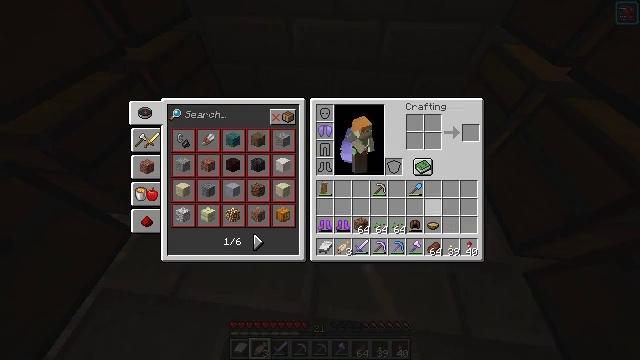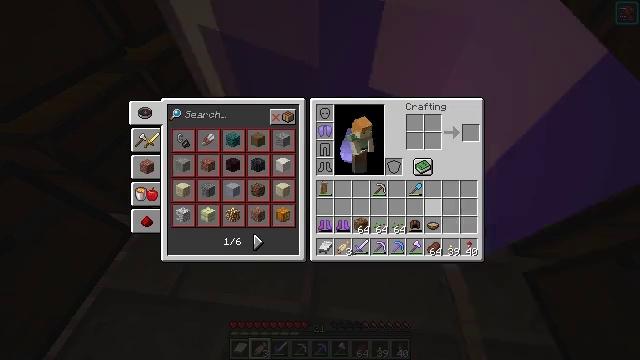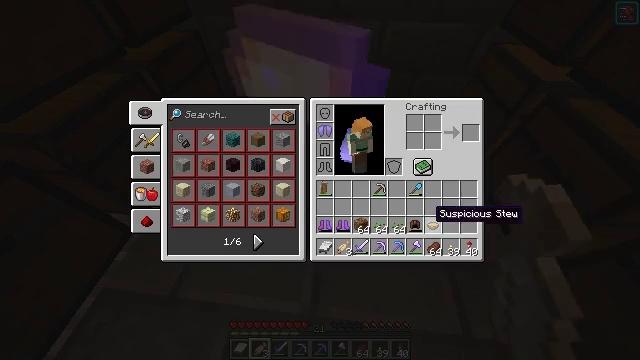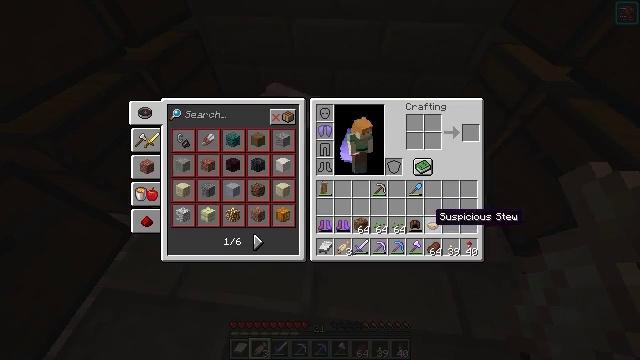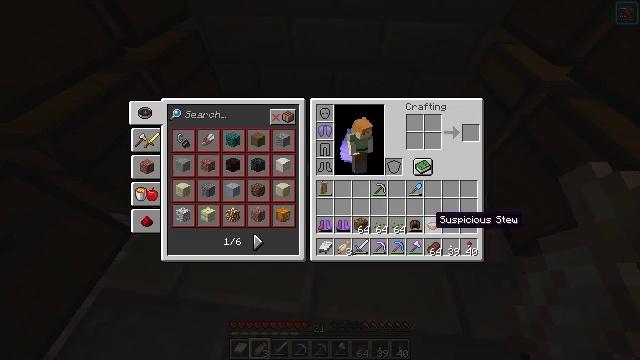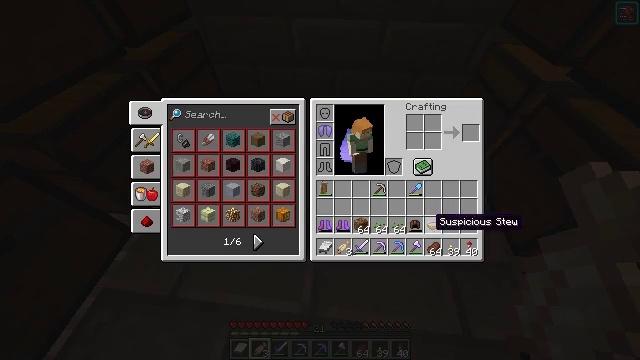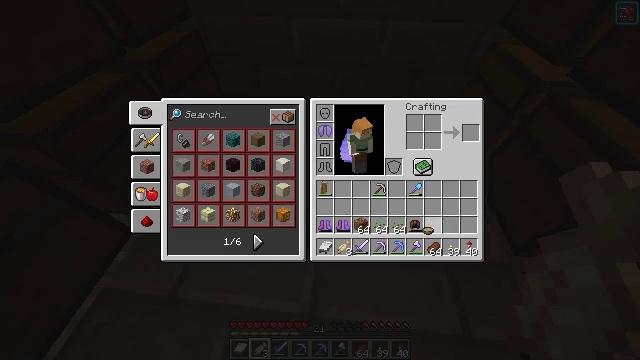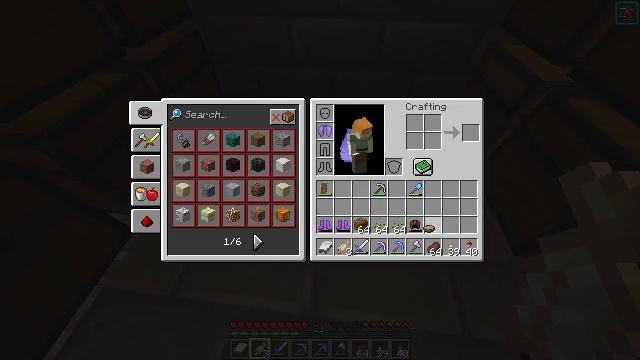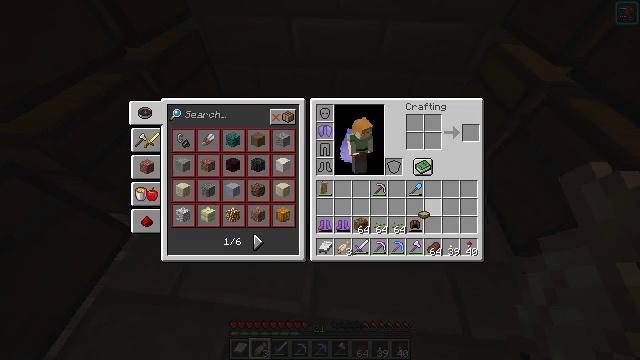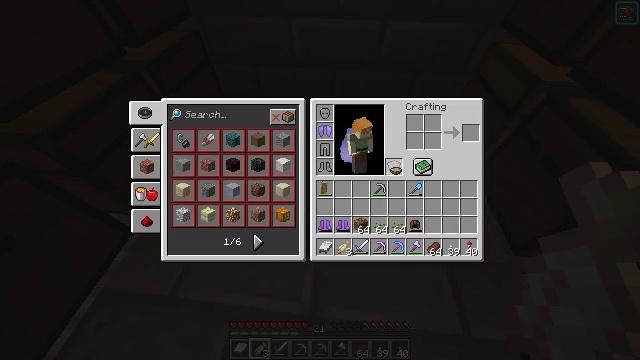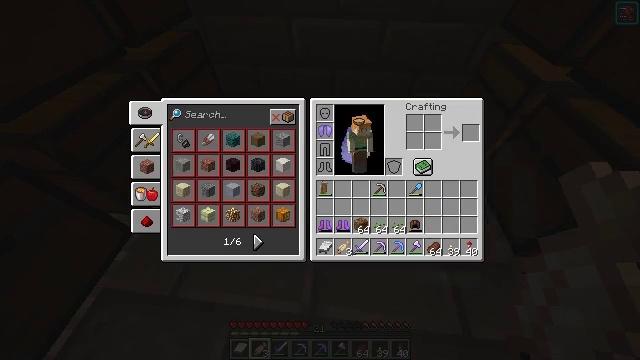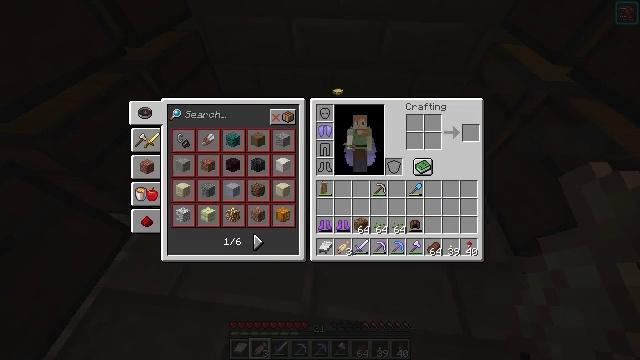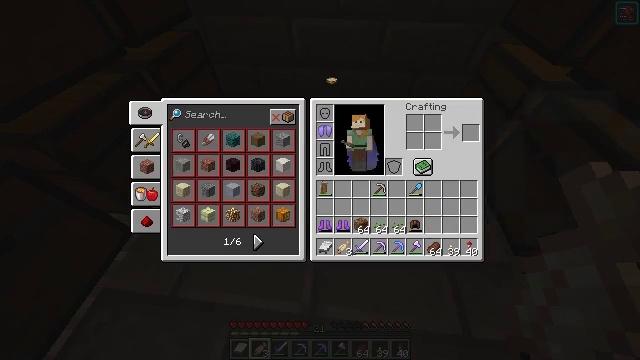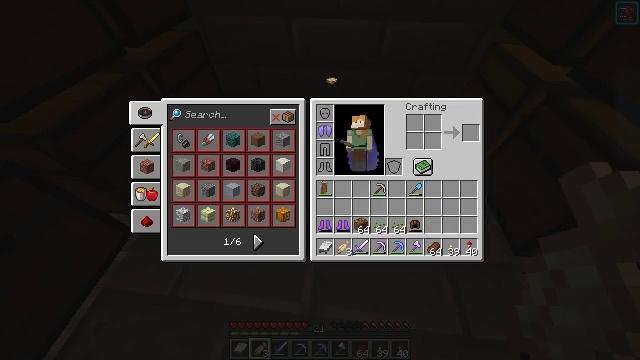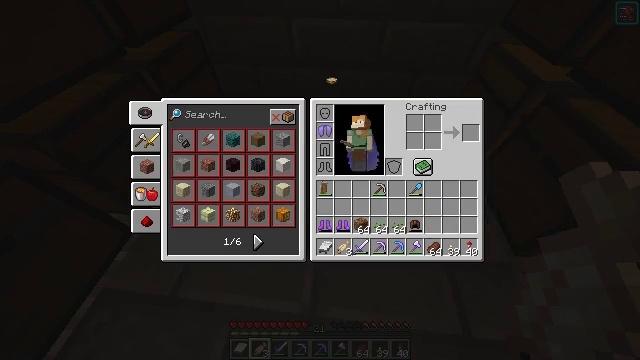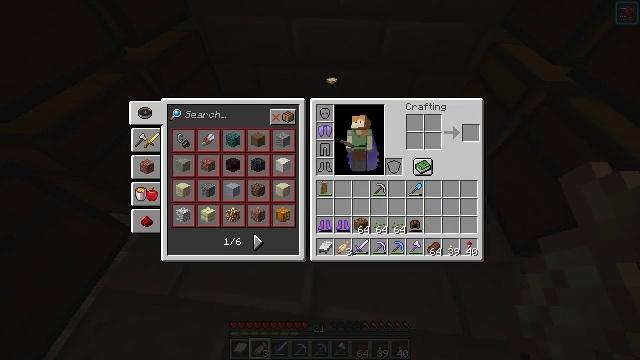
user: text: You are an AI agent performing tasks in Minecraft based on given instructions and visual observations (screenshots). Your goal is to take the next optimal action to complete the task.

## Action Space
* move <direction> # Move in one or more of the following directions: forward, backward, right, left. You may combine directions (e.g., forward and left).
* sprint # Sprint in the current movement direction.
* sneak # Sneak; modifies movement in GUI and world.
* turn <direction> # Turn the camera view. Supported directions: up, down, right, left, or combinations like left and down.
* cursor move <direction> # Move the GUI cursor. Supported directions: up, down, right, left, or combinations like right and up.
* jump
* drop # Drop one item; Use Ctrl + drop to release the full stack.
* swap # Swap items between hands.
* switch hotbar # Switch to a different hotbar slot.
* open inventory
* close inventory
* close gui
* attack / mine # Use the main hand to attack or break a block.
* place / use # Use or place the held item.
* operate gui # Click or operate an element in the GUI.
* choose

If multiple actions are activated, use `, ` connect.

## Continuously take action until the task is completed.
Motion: motion action
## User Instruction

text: Drop a suspicious stew.
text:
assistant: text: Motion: cursor move down, open gui
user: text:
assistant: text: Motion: cursor move down
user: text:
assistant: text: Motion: no_op
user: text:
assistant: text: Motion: no_op
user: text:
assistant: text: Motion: no_op
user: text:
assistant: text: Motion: operate gui
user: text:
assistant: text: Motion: operate gui
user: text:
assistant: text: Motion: cursor move up
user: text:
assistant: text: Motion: cursor move left and up
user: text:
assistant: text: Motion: cursor move left and up
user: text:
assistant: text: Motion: cursor move left and up
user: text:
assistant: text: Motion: cursor move up
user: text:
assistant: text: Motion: no_op
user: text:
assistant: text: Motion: no_op
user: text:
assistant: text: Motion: operate gui
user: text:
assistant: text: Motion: operate gui
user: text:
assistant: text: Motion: no_op
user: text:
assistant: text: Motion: cursor move down
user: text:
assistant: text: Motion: cursor move right and down
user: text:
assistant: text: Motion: cursor move right and down
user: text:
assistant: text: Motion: cursor move right and down
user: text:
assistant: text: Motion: no_op